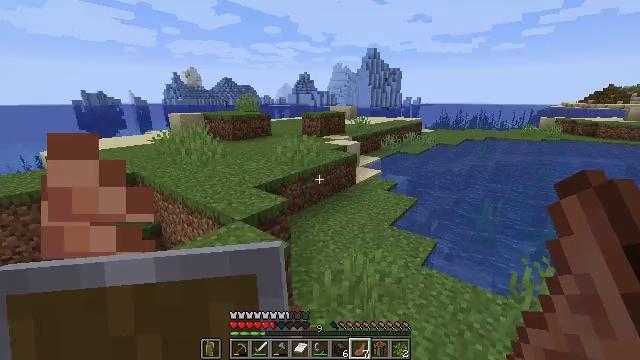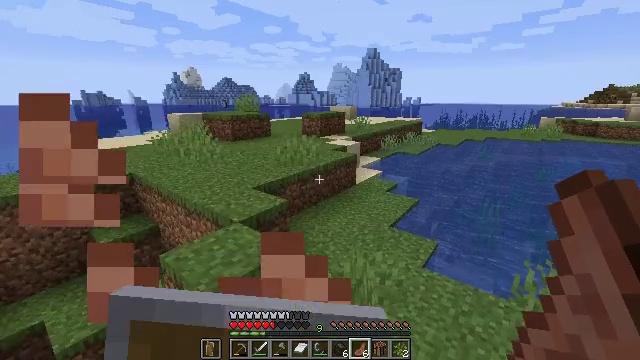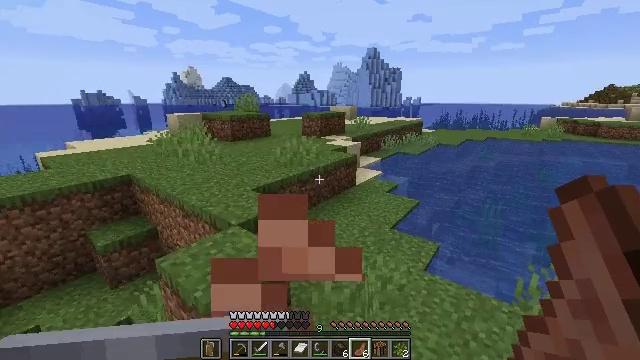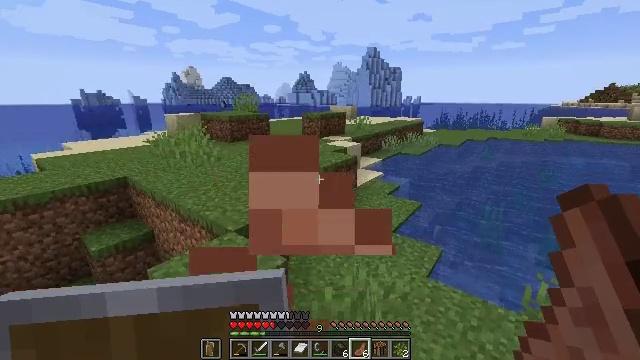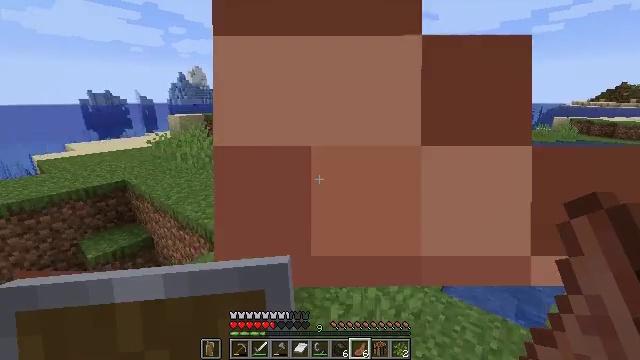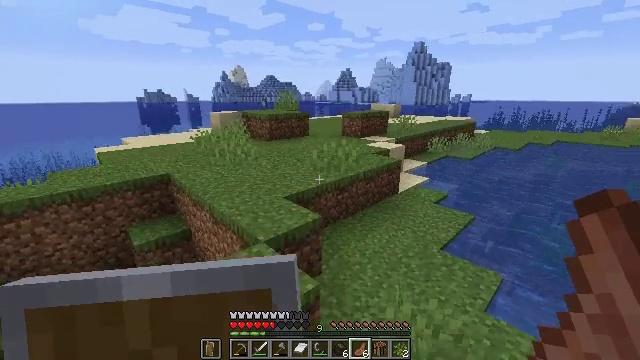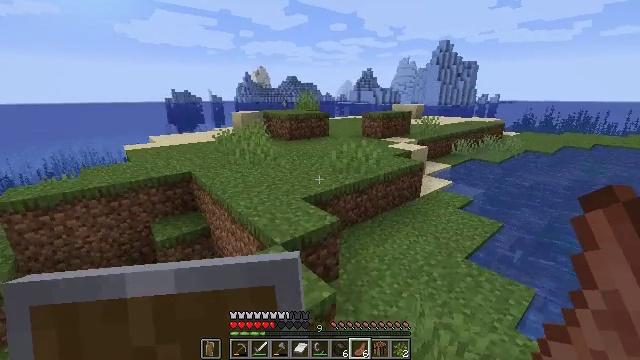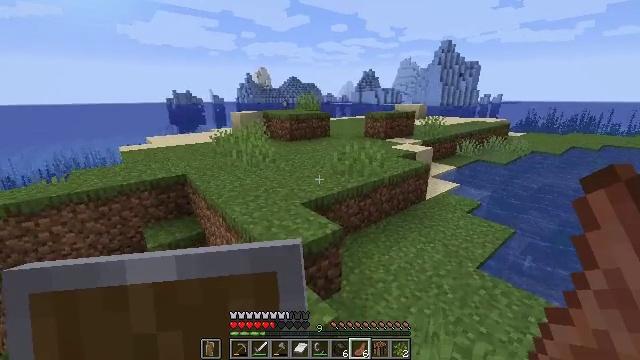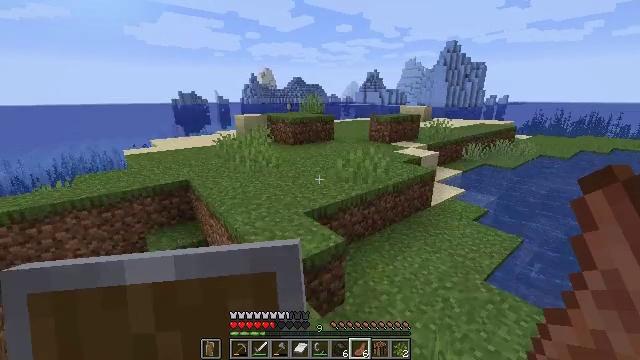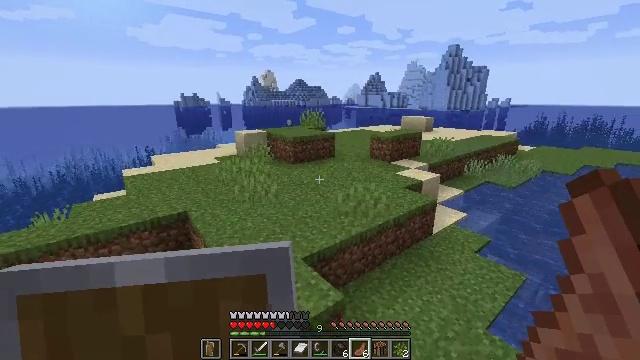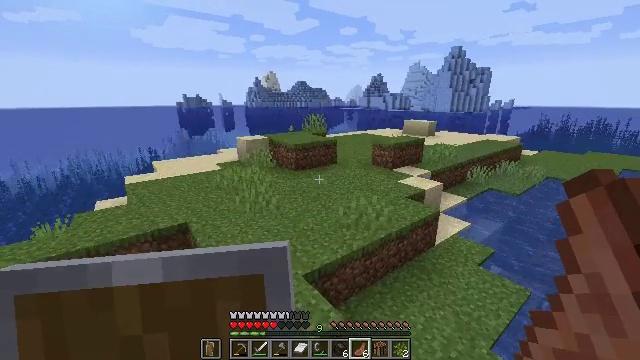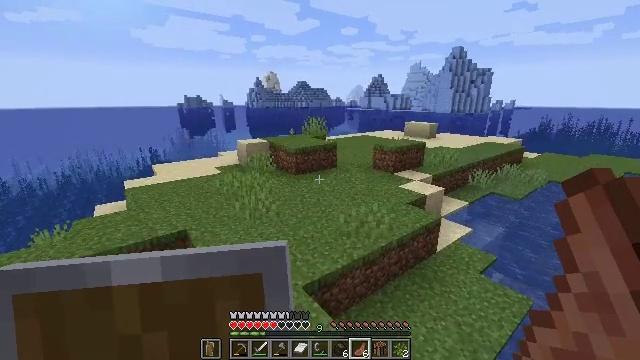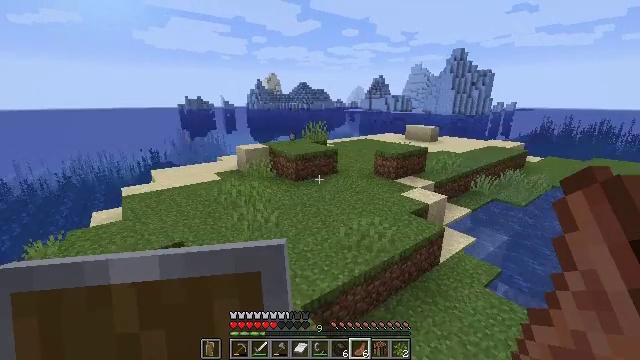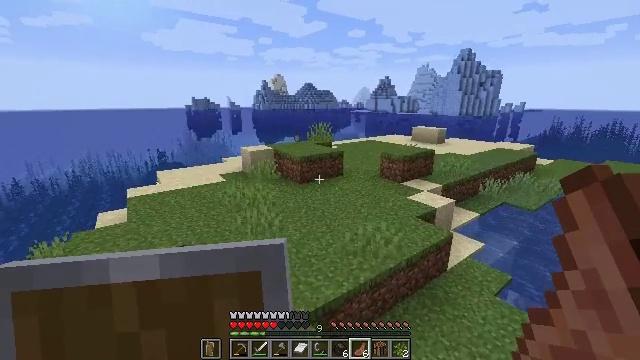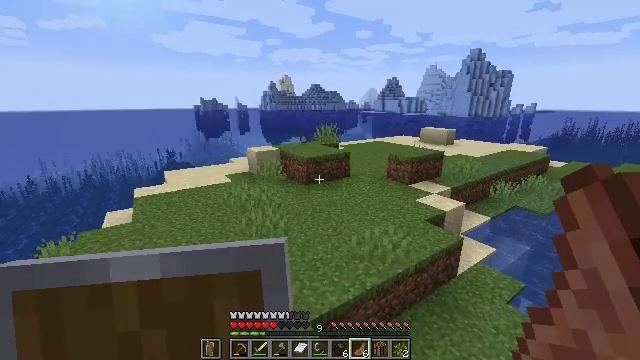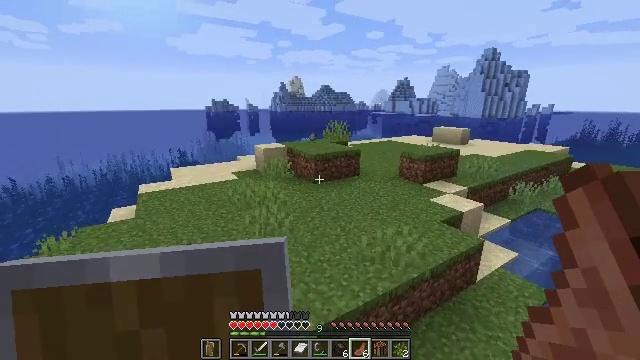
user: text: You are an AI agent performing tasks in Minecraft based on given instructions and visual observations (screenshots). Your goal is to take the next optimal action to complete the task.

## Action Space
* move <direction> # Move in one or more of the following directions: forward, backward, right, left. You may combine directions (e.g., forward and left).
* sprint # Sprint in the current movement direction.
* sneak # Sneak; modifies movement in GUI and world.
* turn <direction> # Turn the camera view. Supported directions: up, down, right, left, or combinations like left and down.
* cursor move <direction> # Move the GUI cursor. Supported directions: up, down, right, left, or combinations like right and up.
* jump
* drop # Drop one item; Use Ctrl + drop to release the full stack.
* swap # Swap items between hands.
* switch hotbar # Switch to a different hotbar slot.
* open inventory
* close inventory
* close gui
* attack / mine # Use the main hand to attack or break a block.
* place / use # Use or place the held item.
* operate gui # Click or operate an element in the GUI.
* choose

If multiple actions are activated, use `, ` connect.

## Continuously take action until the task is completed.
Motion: motion action
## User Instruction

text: Collect packed ice using a pickaxe.
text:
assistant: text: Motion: move forward, use / place
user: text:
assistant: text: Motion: move forward, use / place
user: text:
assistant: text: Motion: move forward
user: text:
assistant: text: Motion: move forward, turn left
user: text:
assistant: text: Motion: move forward, turn left
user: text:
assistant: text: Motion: move forward, turn left
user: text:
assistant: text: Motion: move forward
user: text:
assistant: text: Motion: move forward, jump
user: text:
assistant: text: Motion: move forward, jump
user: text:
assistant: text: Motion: move forward, jump
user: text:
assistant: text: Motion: move forward, jump
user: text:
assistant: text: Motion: move forward, jump
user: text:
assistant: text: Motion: move forward, turn left
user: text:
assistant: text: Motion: move forward, turn left
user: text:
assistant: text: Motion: move forward, turn left
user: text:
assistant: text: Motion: move forward, turn left
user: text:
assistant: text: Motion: move forward, turn left
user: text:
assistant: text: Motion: move forward, turn left
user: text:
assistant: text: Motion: move forward
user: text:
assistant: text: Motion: move forward
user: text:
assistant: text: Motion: move forward
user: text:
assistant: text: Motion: move forward
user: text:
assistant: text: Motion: move forward, switch to hotbar 2
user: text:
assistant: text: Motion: move forward, switch to hotbar 2
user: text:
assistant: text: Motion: move forward, switch to hotbar 2
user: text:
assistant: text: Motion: move forward, switch to hotbar 2
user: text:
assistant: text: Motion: move forward
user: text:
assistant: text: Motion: move forward, jump
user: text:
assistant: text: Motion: move forward, jump
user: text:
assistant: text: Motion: move forward, turn right, jump